Aerial crown-view tile of a tropical tree (Barro Colorado Island, Panama), acquired 20250915:
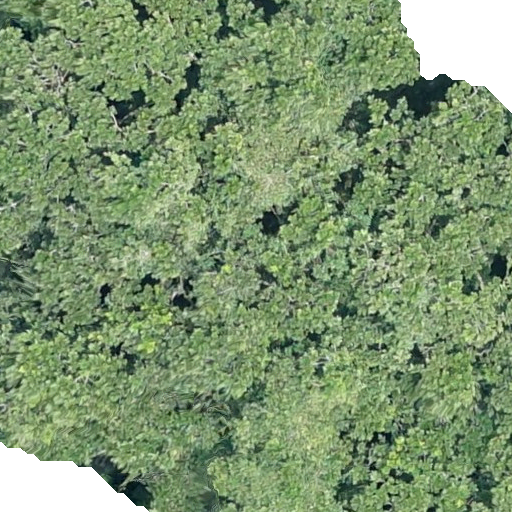
Species: Anacardium excelsum
GBIF accepted scientific name: Anacardium excelsum
Crown area: 523.988 m²